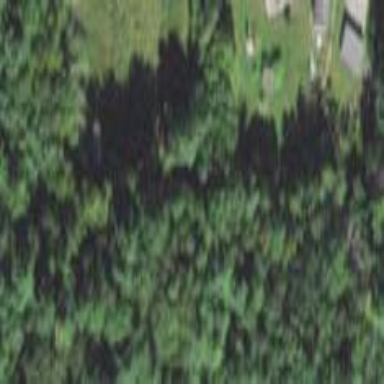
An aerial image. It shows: Mixed woodland area with various types of leaves.